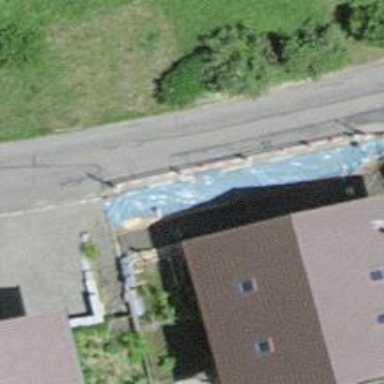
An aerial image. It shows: Simple house.